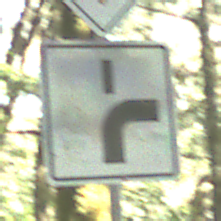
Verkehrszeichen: VerlaufVorfahrtsstrasse8
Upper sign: Vorfahrtsstrasse
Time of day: Midday
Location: Outdoor (Nature)
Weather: Clear
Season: NotSpecified
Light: Natural